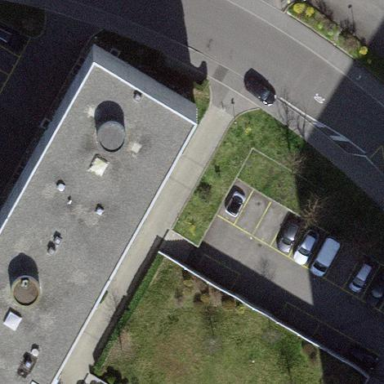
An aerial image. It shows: Street-side parking area.